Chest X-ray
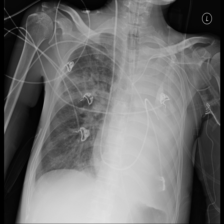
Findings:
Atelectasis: negative
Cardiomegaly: negative
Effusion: negative
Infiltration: positive
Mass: negative
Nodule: negative
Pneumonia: negative
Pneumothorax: negative
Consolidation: negative
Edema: negative
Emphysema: negative
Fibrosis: negative
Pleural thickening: negative
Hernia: negative